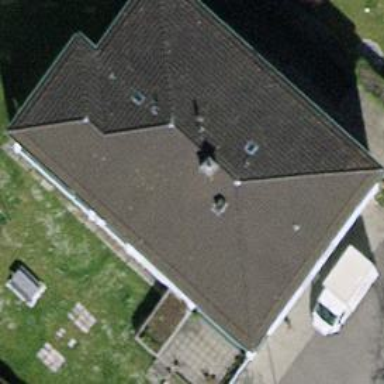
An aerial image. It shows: Building with tiled roof.